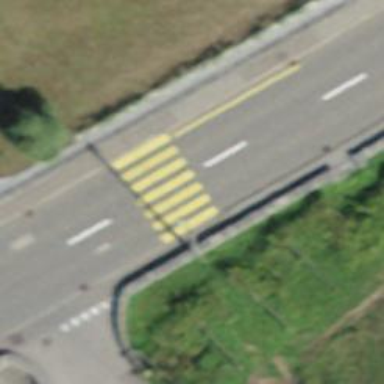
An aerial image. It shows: Uncontrolled zebra crossing on the road.